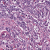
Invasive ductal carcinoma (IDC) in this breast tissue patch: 1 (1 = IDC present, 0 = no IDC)